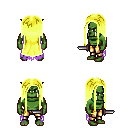
a pixel art fantasy rpg character, male body template, orc, green skin, maroon tattered cape, gold greaves, gold extra-long hairstyle, dagger, four views (front, back, left, right), 2x2 character sprite sheet, small pixel art, hard edges, no anti-aliasing